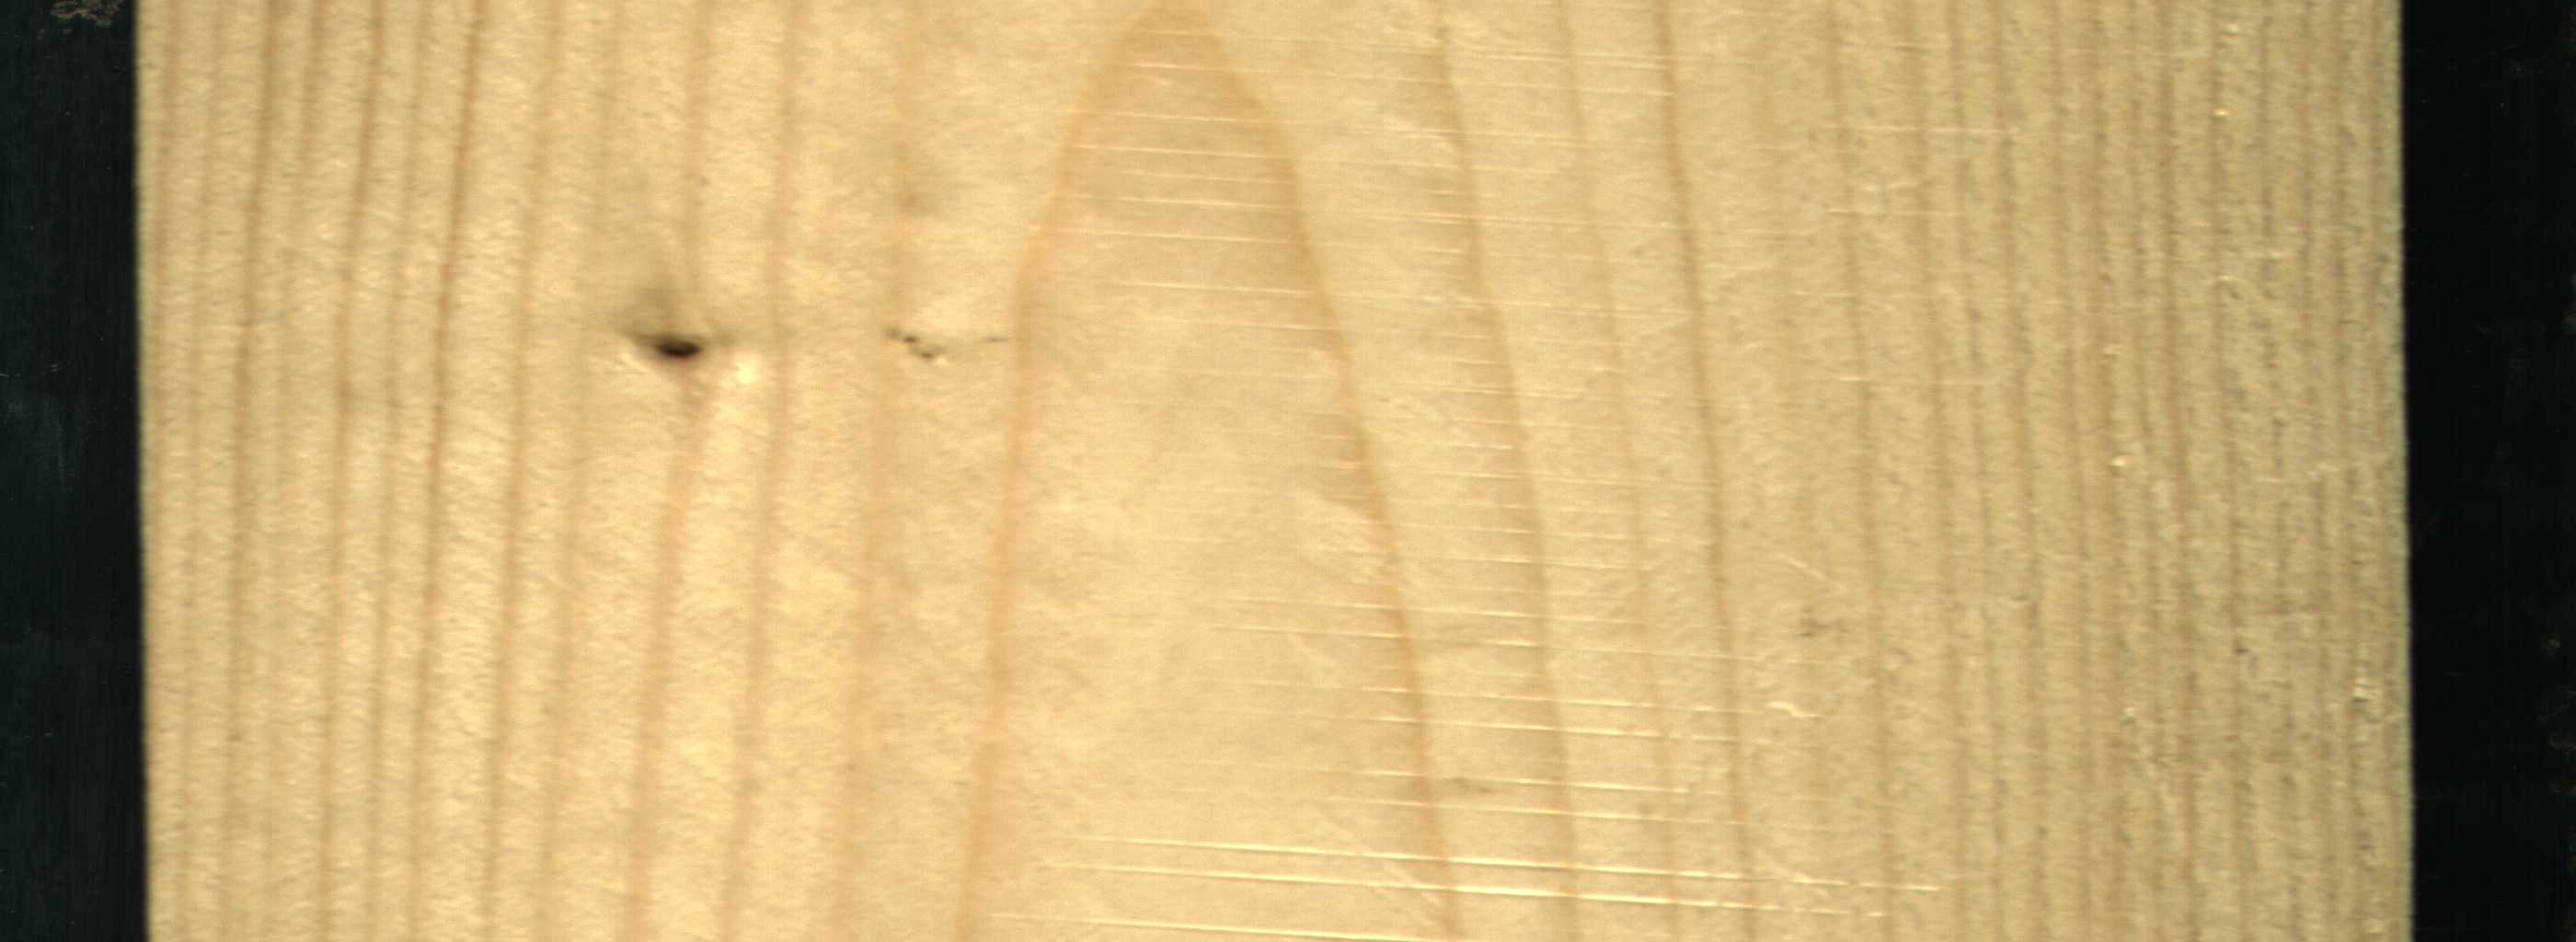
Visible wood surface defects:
Dead_Knot